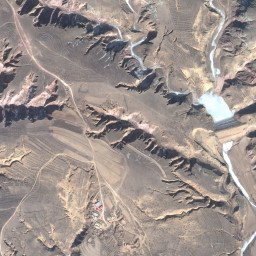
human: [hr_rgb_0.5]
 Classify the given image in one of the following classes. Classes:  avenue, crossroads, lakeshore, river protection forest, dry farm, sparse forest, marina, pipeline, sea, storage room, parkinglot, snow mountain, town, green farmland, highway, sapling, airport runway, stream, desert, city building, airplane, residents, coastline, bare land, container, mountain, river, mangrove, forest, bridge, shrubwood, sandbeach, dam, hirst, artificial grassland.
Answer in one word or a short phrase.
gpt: mountain